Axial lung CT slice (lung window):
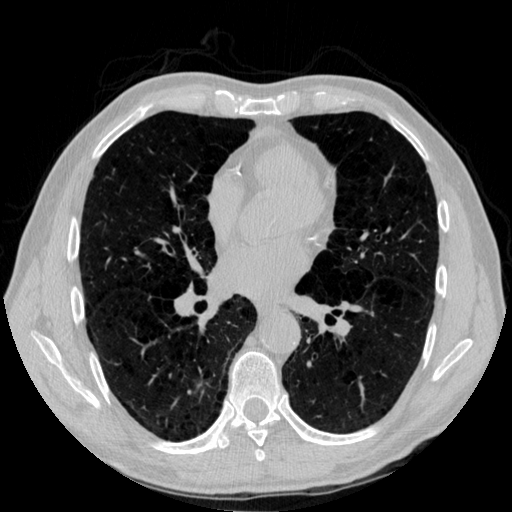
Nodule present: no